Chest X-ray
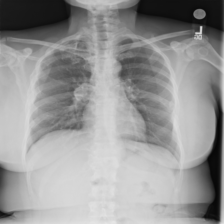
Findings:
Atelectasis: negative
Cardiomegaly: negative
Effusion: negative
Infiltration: negative
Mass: negative
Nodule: negative
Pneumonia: negative
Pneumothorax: negative
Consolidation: negative
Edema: negative
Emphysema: negative
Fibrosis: negative
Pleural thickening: negative
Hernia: negative